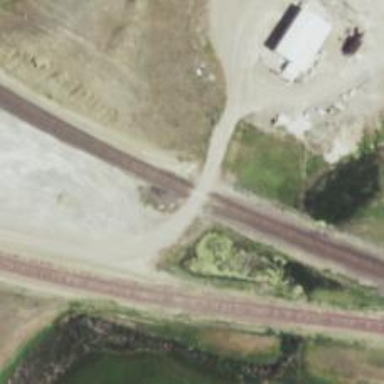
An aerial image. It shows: Level crossing along the railway.